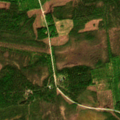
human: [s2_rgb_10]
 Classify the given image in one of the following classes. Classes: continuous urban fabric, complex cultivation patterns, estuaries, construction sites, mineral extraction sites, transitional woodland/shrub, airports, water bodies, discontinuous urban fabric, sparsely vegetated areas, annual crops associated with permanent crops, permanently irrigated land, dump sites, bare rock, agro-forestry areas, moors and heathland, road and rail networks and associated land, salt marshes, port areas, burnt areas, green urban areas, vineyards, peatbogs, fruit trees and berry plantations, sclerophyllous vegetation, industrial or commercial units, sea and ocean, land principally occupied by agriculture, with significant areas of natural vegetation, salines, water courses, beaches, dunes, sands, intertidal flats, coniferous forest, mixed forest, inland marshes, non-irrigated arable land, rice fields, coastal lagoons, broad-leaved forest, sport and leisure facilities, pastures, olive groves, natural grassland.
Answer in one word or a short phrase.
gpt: mixed forest, transitional woodland/shrub